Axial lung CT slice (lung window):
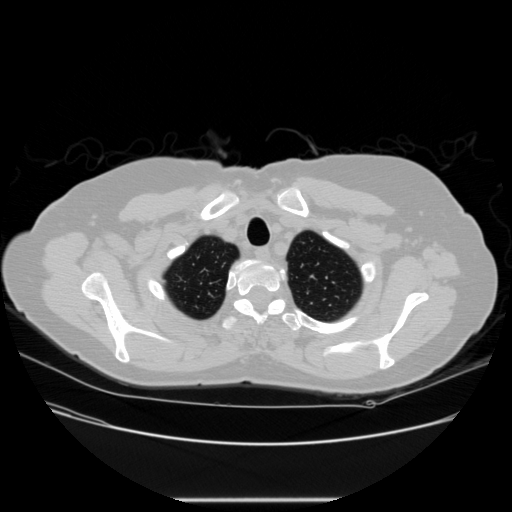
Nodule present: no